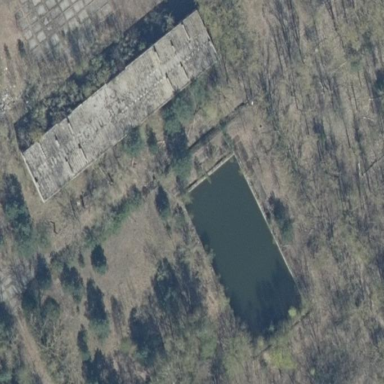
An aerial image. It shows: Pond in basin area.